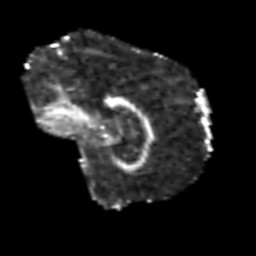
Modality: FA
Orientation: sagittal
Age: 80
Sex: male
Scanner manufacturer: siemens
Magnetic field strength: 3 T
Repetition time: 6.1 s
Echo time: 0.101 s